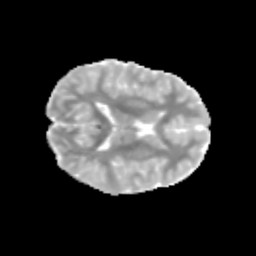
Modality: MD
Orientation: axial
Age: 12
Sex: male
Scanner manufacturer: siemens
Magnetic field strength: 3 T
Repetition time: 3.8 s
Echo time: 0.07 s